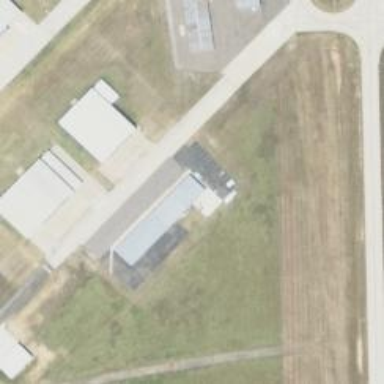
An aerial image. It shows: View of taxiway at the airport.